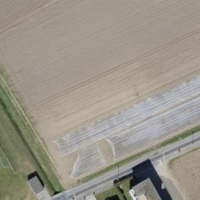
EUNIS habitat code: 24
Species observed at this site:
Cyperus esculentus